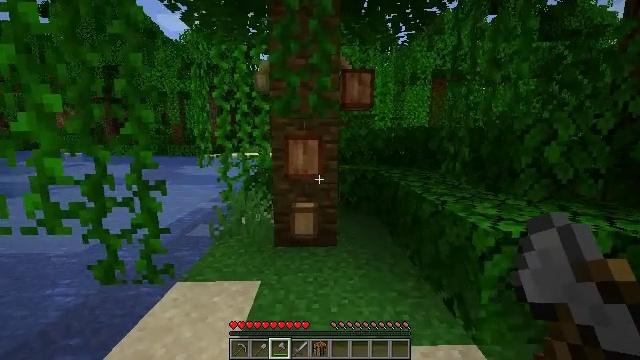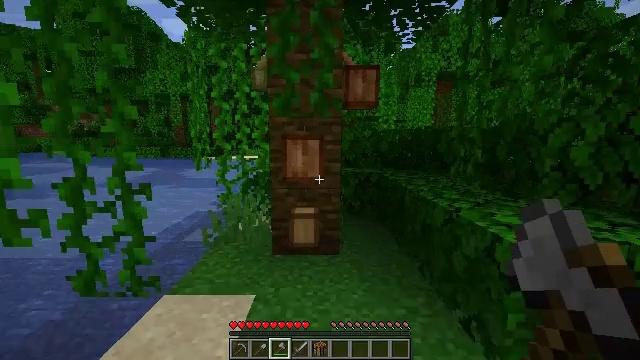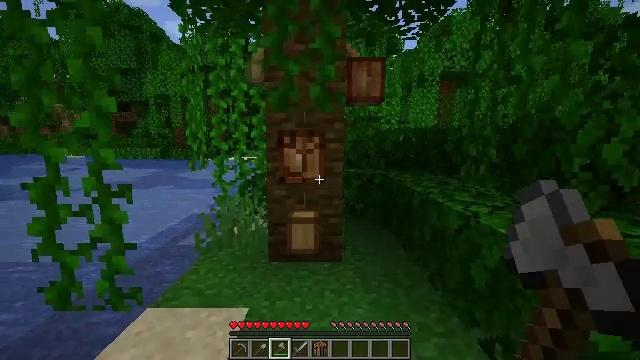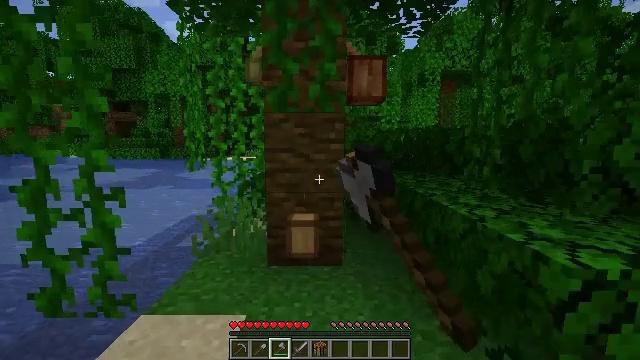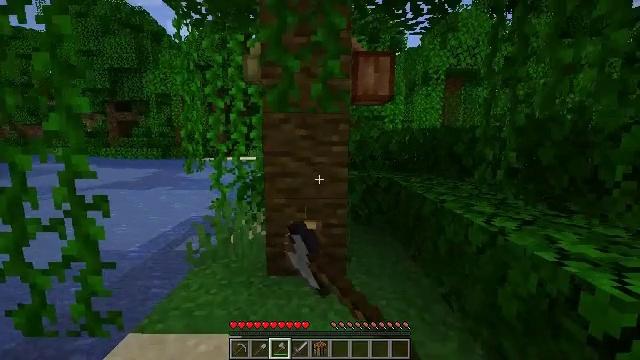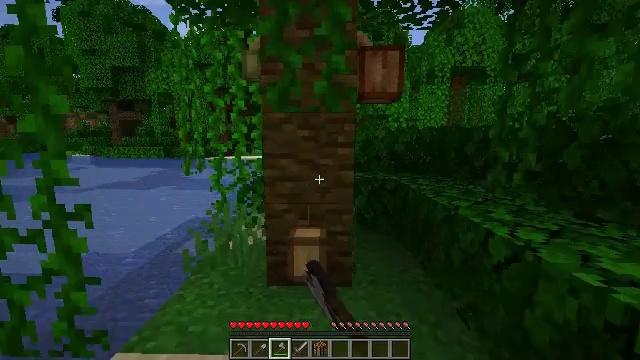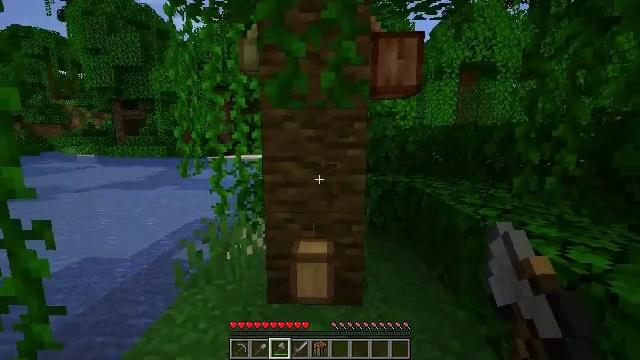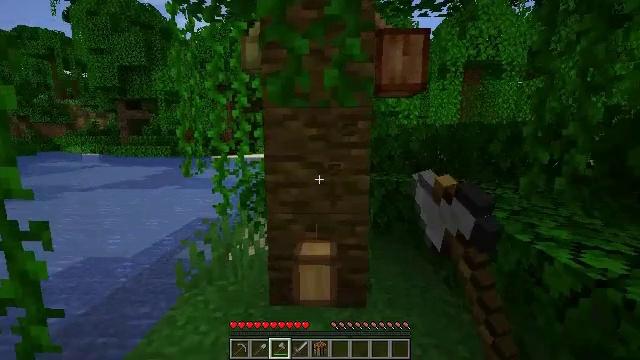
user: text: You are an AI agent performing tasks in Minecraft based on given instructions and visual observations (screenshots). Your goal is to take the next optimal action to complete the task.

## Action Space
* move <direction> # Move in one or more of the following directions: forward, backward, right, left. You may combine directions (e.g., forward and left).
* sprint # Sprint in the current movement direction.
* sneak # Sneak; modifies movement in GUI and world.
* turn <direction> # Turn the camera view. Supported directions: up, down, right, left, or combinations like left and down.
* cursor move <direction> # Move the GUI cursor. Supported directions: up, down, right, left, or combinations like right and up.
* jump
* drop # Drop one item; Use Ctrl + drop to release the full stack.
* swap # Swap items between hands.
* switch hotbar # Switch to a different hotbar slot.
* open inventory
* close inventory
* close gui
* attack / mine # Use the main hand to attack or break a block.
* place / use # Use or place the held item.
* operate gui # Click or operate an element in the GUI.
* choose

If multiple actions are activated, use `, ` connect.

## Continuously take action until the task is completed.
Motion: motion action
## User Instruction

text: Harvest the cocoa pods from the jungle tree.
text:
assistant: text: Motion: move forward
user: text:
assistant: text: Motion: move forward, attack / mine
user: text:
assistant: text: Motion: move forward, attack / mine
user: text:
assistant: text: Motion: move forward, attack / mine
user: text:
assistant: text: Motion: move forward, attack / mine
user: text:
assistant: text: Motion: move forward, attack / mine
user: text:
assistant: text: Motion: move forward, attack / mine
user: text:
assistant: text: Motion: attack / mine